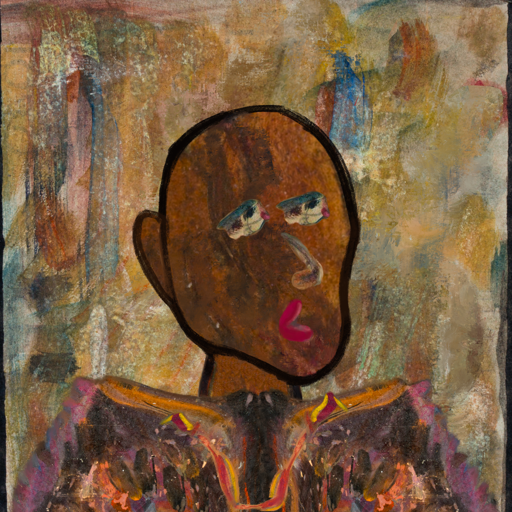
Background: Pipe, Head And Neck Side: Mosgoul, Face Side: Pipe, Bust: Gypsy_Queen, Hair Side: Blank, Head Accessory: Blank, Second Necklace: Gypsy_Mother_1, Necklace: Blank, Baby: Blank